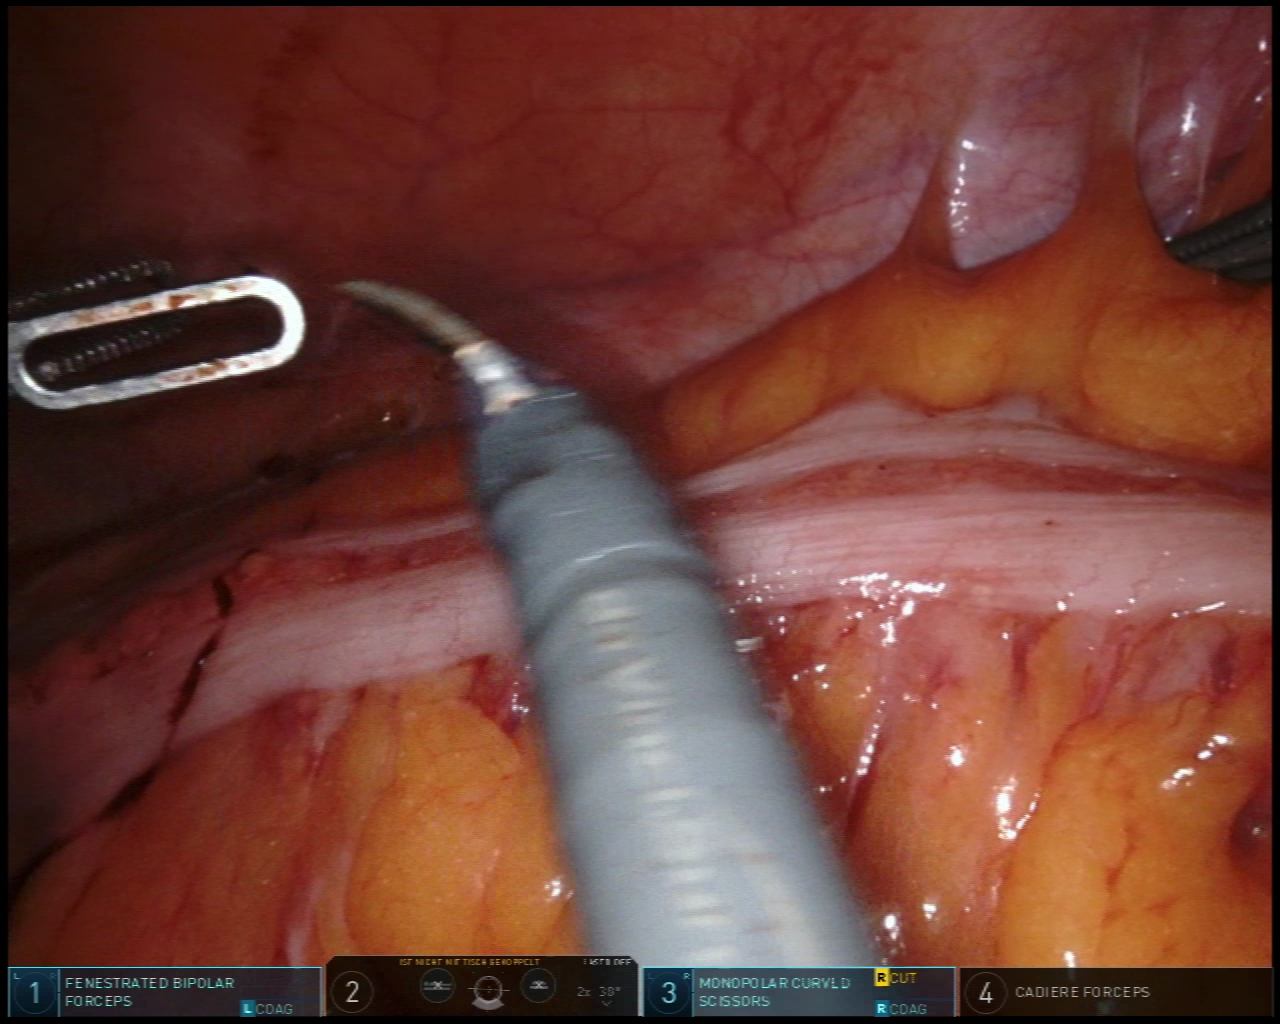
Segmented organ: colon
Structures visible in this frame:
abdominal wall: yes
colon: yes
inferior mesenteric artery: no
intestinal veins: no
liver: no
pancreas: no
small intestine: no
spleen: no
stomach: no
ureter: no
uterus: no
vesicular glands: no